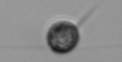
Label: Acanthoica_quattrospina